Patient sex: M
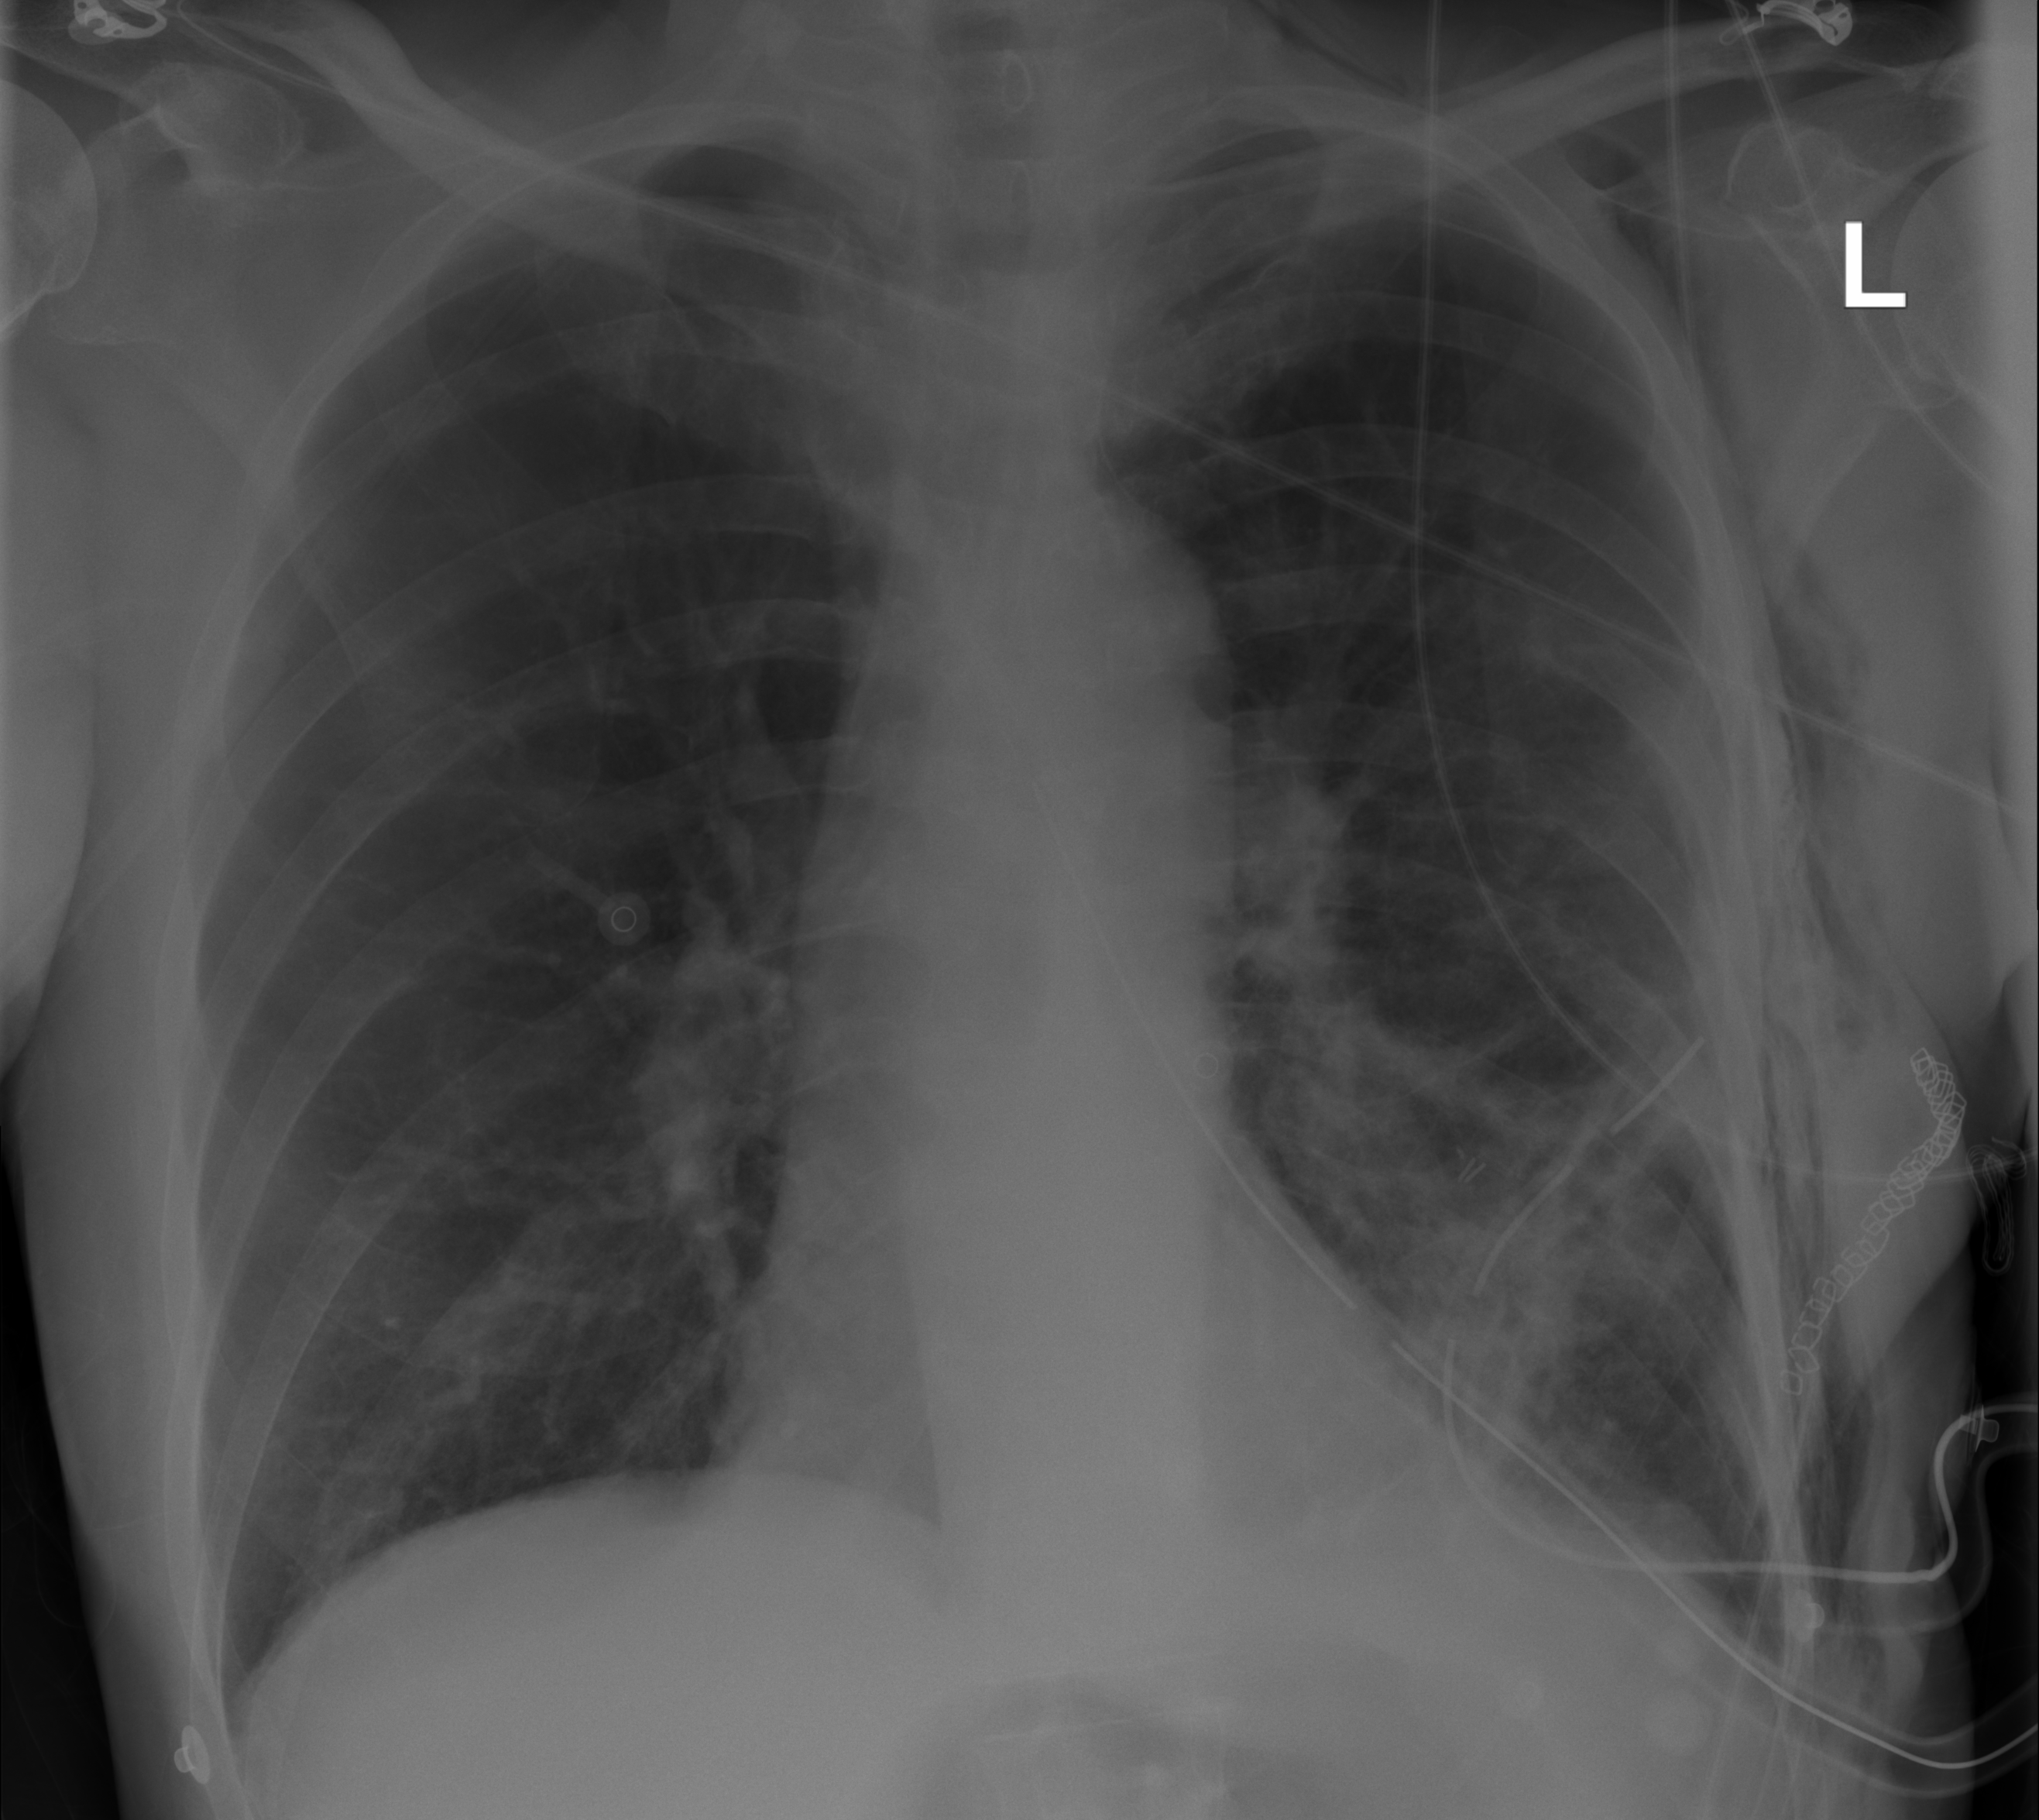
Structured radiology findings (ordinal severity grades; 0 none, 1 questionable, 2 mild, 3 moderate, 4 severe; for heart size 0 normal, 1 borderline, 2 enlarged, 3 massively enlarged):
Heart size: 0
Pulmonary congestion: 0
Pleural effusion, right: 0
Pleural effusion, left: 0
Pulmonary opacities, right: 0
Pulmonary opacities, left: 0
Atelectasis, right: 0
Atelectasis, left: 2